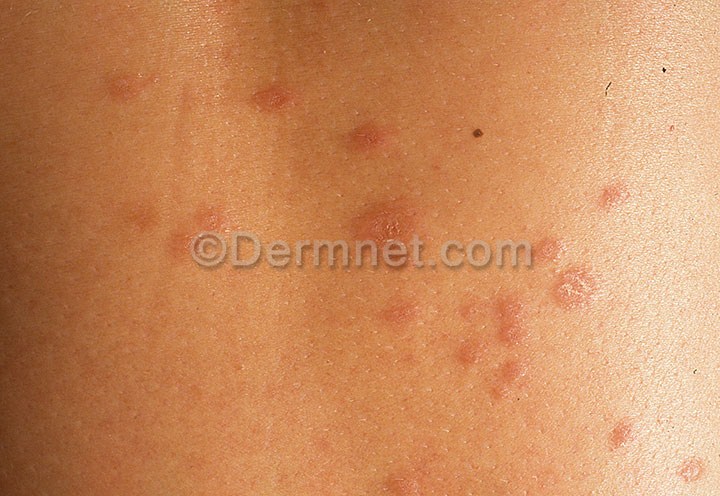
Disease: Psoriasis pictures Lichen Planus and related diseases